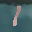
Label: 1